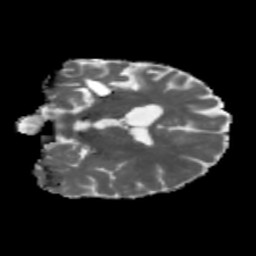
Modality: MD
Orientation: coronal
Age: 37
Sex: female
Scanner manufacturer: siemens
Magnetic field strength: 3 T
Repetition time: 5.47 s
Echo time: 0.0854 s